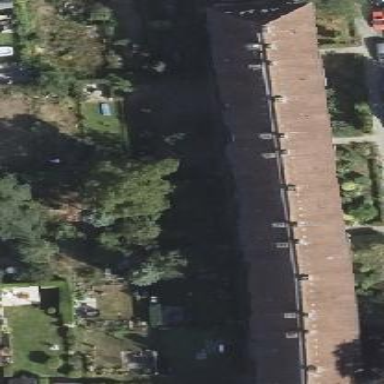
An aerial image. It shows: Apartment building with hipped roof.